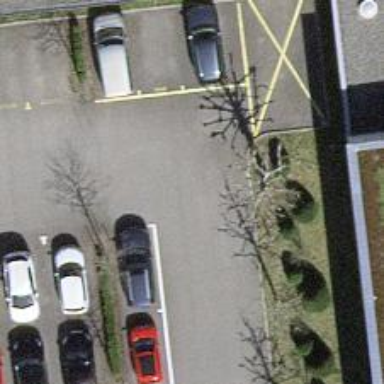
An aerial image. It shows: Concrete parking aisle on service road.